Current action and preconditions to check: trajectory_clear

Your task: For each precondition in the list above, predict whether it will hold at this action.

Consider the current scene as observed from the mobile robot's camera, and analyze the predicted future states of all dynamic agents (e.g., people, animals, vehicles, or any moving entities) within the NEXT SECOND.

IMPORTANT: Only answer "very likely" if you are absolutely certain—based on strong, clear evidence—that a dynamic agent will violate the precondition in the predicted future state. Do NOT answer "very likely" for unlikely, ambiguous, or low-probability risks.

Ask yourself for each precondition: Is there a high probability, with clear and convincing evidence, that the predicted future states of any dynamic agent will interfere with the predicted future state of the currently executing action within the NEXT SECOND, causing that precondition to fail?

Assess the risk level based on these predictions. Use "likely" or "very likely" if motions create a clear risk of interference.

Use "neutral" or "improbable" if agents are nearby but their predicted paths are clearly diverging or non-conflicting.

Failure Risk Categories: "very improbable", "improbable", "neutral", "likely", "very likely"

Answer Format: Output ONLY the probability_of_failure value from these categories: "very improbable", "improbable", "neutral", "likely", "very likely"

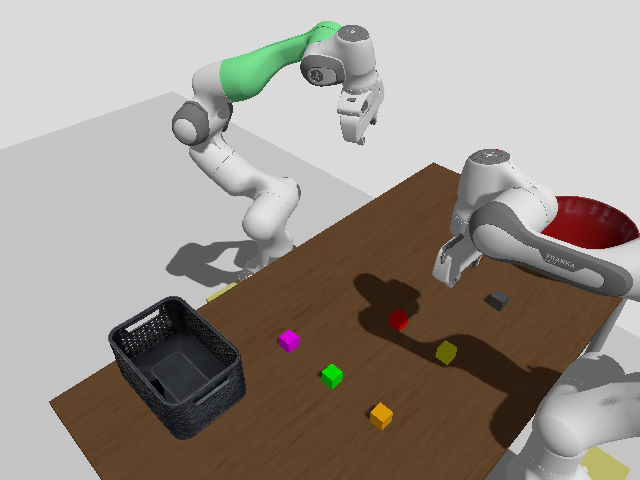

Answer: very improbable